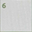
Piece: xx